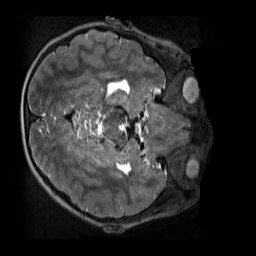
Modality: T2w
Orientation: axial
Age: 9
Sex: male
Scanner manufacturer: siemens
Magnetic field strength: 3 T
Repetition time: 3.2 s
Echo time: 0.408 s